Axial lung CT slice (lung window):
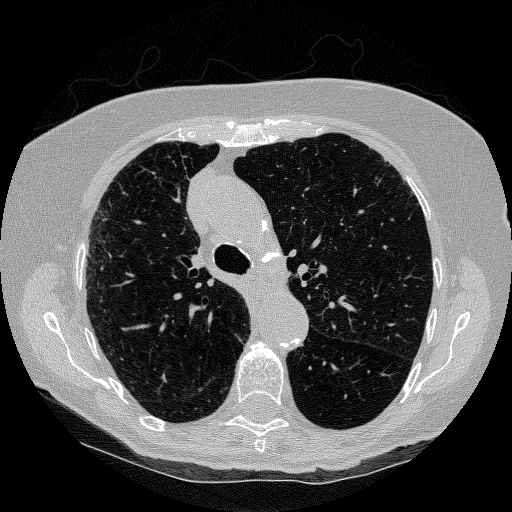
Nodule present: no